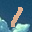
Label: 1